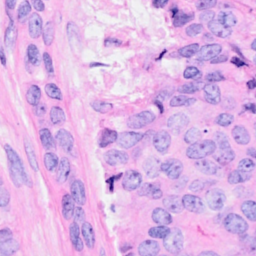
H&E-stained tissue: Breast